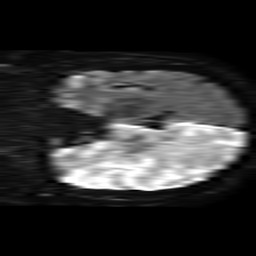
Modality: TRACE
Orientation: coronal
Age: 58
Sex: male
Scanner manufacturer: philips
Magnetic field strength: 1.5 T
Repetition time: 4.6 s
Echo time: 0.08517 s